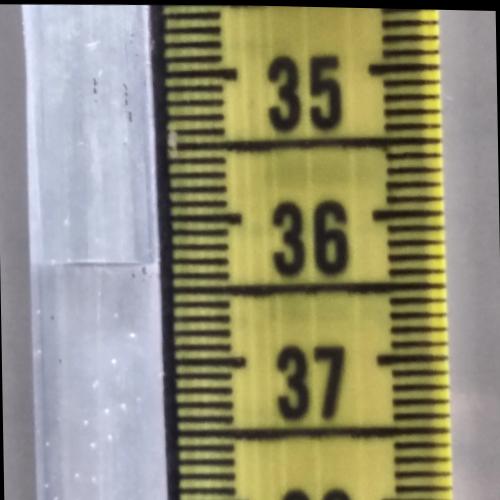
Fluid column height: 36.3 cm